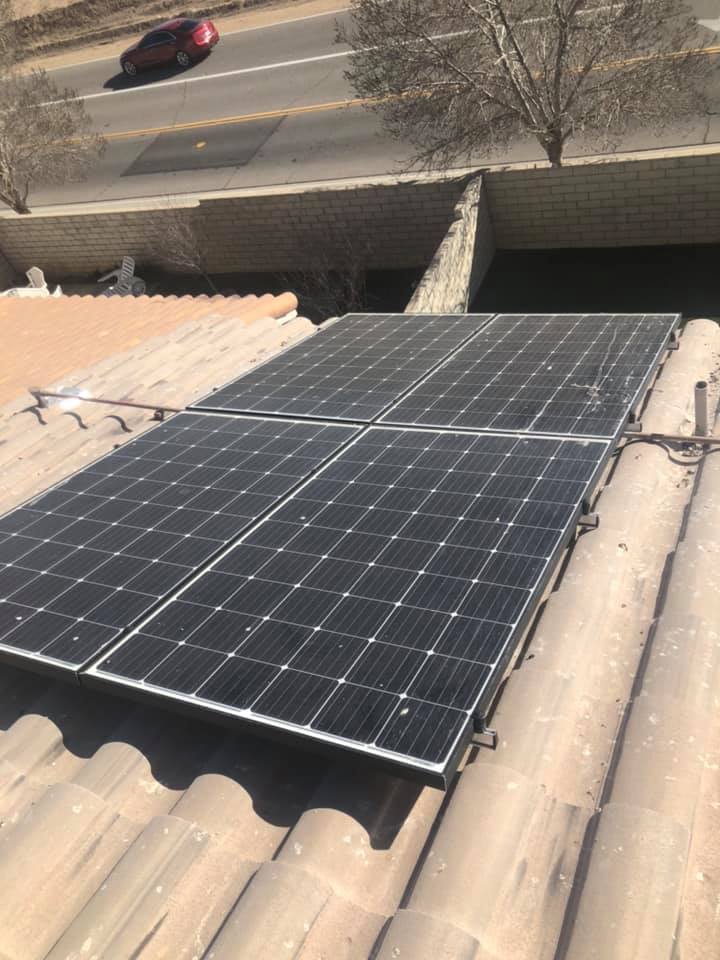
Label: Dusty